Aerial crown-view tile of a tropical tree (Barro Colorado Island, Panama), acquired 20241216:
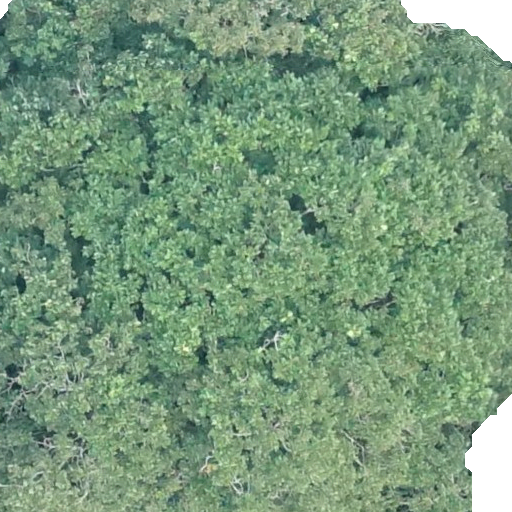
Species: Dipteryx oleifera
GBIF accepted scientific name: Dipteryx oleifera
Crown area: 512.272 m²